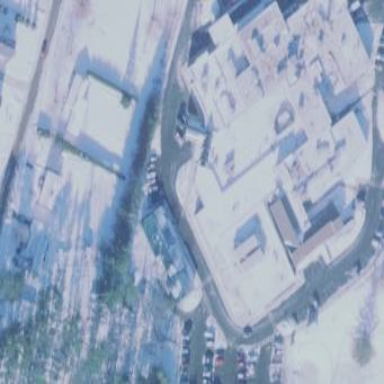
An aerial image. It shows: Hospital providing healthcare services.